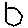
Label: hexagon